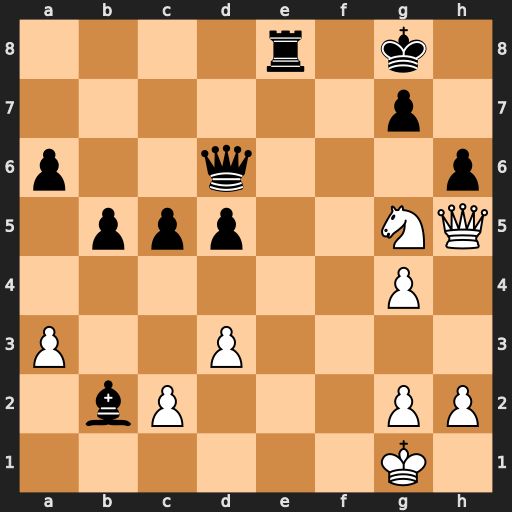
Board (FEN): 4r1k1/6p1/p2q3p/1ppp2NQ/6P1/P2P4/1bP3PP/6K1
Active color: w
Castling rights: -
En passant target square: -
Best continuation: Qf7+ Kh8 Qxe8+ Qf8 Qxf8#